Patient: sex M, age 85
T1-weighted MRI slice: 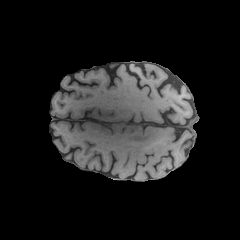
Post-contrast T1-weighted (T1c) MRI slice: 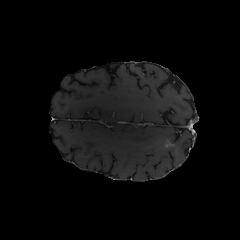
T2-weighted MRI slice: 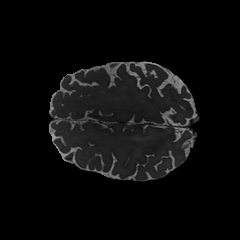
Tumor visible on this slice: yes
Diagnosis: Glioblastoma, IDH-wildtype
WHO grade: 4